Question: '''
SEVERE: A child container failed during start
java.util.concurrent.ExecutionException: org.apache.catalina.LifecycleException: Failed to start component [StandardEngine[Catalina].StandardHost[localhost].StandardContext[/SpringUploa]]
at java.util.concurrent.FutureTask.report(Unknown Source)
at java.util.concurrent.FutureTask.get(Unknown Source)
at org.apache.catalina.core.ContainerBase.startInternal(ContainerBase.java:917)
at org.apache.catalina.core.StandardHost.startInternal(StandardHost.java:871)
at org.apache.catalina.util.LifecycleBase.start(LifecycleBase.java:150)
at org.apache.catalina.core.ContainerBase$StartChild.call(ContainerBase.java:1409)
at org.apache.catalina.core.ContainerBase$StartChild.call(ContainerBase.java:1399)
at java.util.concurrent.FutureTask.run(Unknown Source)
at java.util.concurrent.ThreadPoolExecutor.runWorker(Unknown Source)
at java.util.concurrent.ThreadPoolExecutor$Worker.run(Unknown Source)
at java.lang.Thread.run(Unknown Source)
Caused by: org.apache.catalina.LifecycleException: Failed to start component [StandardEngine[Catalina].StandardHost[localhost].StandardContext[/SpringUploa]]
at org.apache.catalina.util.LifecycleBase.start(LifecycleBase.java:154)
... 6 more
Caused by: java.lang.NoClassDefFoundError: org/springframework/context/ApplicationContextException
at java.lang.Class.getDeclaredFields0(Native Method)
at java.lang.Class.privateGetDeclaredFields(Unknown Source)
at java.lang.Class.getDeclaredFields(Unknown Source)
at org.apache.catalina.util.Introspection.getDeclaredFields(Introspection.java:106)
at org.apache.catalina.startup.WebAnnotationSet.loadFieldsAnnotation(WebAnnotationSet.java:256)
at org.apache.catalina.startup.WebAnnotationSet.loadApplicationListenerAnnotations(WebAnnotationSet.java:86)
at org.apache.catalina.startup.WebAnnotationSet.loadApplicationAnnotations(WebAnnotationSet.java:63)
at org.apache.catalina.startup.ContextConfig.applicationAnnotationsConfig(ContextConfig.java:334)
at org.apache.catalina.startup.ContextConfig.configureStart(ContextConfig.java:774)
at org.apache.catalina.startup.ContextConfig.lifecycleEvent(ContextConfig.java:305)
at org.apache.catalina.util.LifecycleSupport.fireLifecycleEvent(LifecycleSupport.java:117)
at org.apache.catalina.util.LifecycleBase.fireLifecycleEvent(LifecycleBase.java:90)
at org.apache.catalina.core.StandardContext.startInternal(StandardContext.java:5065)
at org.apache.catalina.util.LifecycleBase.start(LifecycleBase.java:150)
... 6 more
Caused by: java.lang.ClassNotFoundException: org.springframework.context.ApplicationContextException
at org.apache.catalina.loader.WebappClassLoaderBase.loadClass(WebappClassLoaderBase.java:1305)
at org.apache.catalina.loader.WebappClassLoaderBase.loadClass(WebappClassLoaderBase.java:1157)
... 20 more
Apr 23, 2015 5:40:00 PM org.apache.catalina.util.SessionIdGeneratorBase createSecureRandom
INFO: Creation of SecureRandom instance for session ID generation using [SHA1PRNG] took [129] milliseconds.
Apr 23, 2015 5:40:00 PM org.apache.catalina.core.ContainerBase startInternal
SEVERE: A child container failed during start
java.util.concurrent.ExecutionException: org.apache.catalina.LifecycleException: Failed to start component [StandardEngine[Catalina].StandardHost[localhost]]
at java.util.concurrent.FutureTask.report(Unknown Source)
at java.util.concurrent.FutureTask.get(Unknown Source)
at org.apache.catalina.core.ContainerBase.startInternal(ContainerBase.java:917)
at org.apache.catalina.core.StandardEngine.startInternal(StandardEngine.java:262)
at org.apache.catalina.util.LifecycleBase.start(LifecycleBase.java:150)
at org.apache.catalina.core.StandardService.startInternal(StandardService.java:439)
at org.apache.catalina.util.LifecycleBase.start(LifecycleBase.java:150)
at org.apache.catalina.core.StandardServer.startInternal(StandardServer.java:769)
at org.apache.catalina.util.LifecycleBase.start(LifecycleBase.java:150)
at org.apache.catalina.startup.Catalina.start(Catalina.java:625)
at sun.reflect.NativeMethodAccessorImpl.invoke0(Native Method)
at sun.reflect.NativeMethodAccessorImpl.invoke(Unknown Source)
at sun.reflect.DelegatingMethodAccessorImpl.invoke(Unknown Source)
at java.lang.reflect.Method.invoke(Unknown Source)
at org.apache.catalina.startup.Bootstrap.start(Bootstrap.java:351)
at org.apache.catalina.startup.Bootstrap.main(Bootstrap.java:485)
Caused by: org.apache.catalina.LifecycleException: Failed to start component [StandardEngine[Catalina].StandardHost[localhost]]
at org.apache.catalina.util.LifecycleBase.start(LifecycleBase.java:154)
at org.apache.catalina.core.ContainerBase$StartChild.call(ContainerBase.java:1409)
at org.apache.catalina.core.ContainerBase$StartChild.call(ContainerBase.java:1399)
at java.util.concurrent.FutureTask.run(Unknown Source)
at java.util.concurrent.ThreadPoolExecutor.runWorker(Unknown Source)
at java.util.concurrent.ThreadPoolExecutor$Worker.run(Unknown Source)
at java.lang.Thread.run(Unknown Source)
Caused by: org.apache.catalina.LifecycleException: A child container failed during start
at org.apache.catalina.core.ContainerBase.startInternal(ContainerBase.java:925)
at org.apache.catalina.core.StandardHost.startInternal(StandardHost.java:871)
at org.apache.catalina.util.LifecycleBase.start(LifecycleBase.java:150)
... 6 more
Apr 23, 2015 5:40:00 PM org.apache.catalina.startup.Catalina start
SEVERE: The required Server component failed to start so Tomcat is unable to start.
org.apache.catalina.LifecycleException: Failed to start component [StandardServer[8005]]
at org.apache.catalina.util.LifecycleBase.start(LifecycleBase.java:154)
at org.apache.catalina.startup.Catalina.start(Catalina.java:625)
at sun.reflect.NativeMethodAccessorImpl.invoke0(Native Method)
at sun.reflect.NativeMethodAccessorImpl.invoke(Unknown Source)
at sun.reflect.DelegatingMethodAccessorImpl.invoke(Unknown Source)
at java.lang.reflect.Method.invoke(Unknown Source)
at org.apache.catalina.startup.Bootstrap.start(Bootstrap.java:351)
at org.apache.catalina.startup.Bootstrap.main(Bootstrap.java:485)
Caused by: org.apache.catalina.LifecycleException: Failed to start component [StandardService[Catalina]]
at org.apache.catalina.util.LifecycleBase.start(LifecycleBase.java:154)
at org.apache.catalina.core.StandardServer.startInternal(StandardServer.java:769)
at org.apache.catalina.util.LifecycleBase.start(LifecycleBase.java:150)
... 7 more
Caused by: org.apache.catalina.LifecycleException: Failed to start component [StandardEngine[Catalina]]
at org.apache.catalina.util.LifecycleBase.start(LifecycleBase.java:154)
at org.apache.catalina.core.StandardService.startInternal(StandardService.java:439)
at org.apache.catalina.util.LifecycleBase.start(LifecycleBase.java:150)
... 9 more
Caused by: org.apache.catalina.LifecycleException: A child container failed during start
at org.apache.catalina.core.ContainerBase.startInternal(ContainerBase.java:925)
at org.apache.catalina.core.StandardEngine.startInternal(StandardEngine.java:262)
at org.apache.catalina.util.LifecycleBase.start(LifecycleBase.java:150)
... 11 more
Apr 23, 2015 5:40:00 PM org.apache.coyote.AbstractProtocol pause
INFO: Pausing ProtocolHandler ["http-nio-8080"]
Apr 23, 2015 5:40:00 PM org.apache.coyote.AbstractProtocol pause
INFO: Pausing ProtocolHandler ["ajp-nio-8009"]
Apr 23, 2015 5:40:00 PM org.apache.catalina.core.StandardService stopInternal
INFO: Stopping service Catalina
Apr 23, 2015 5:40:00 PM org.apache.coyote.AbstractProtocol destroy
INFO: Destroying ProtocolHandler ["http-nio-8080"]
Apr 23, 2015 5:40:00 PM org.apache.coyote.AbstractProtocol destroy
SEVERE: Failed to destroy end point associated with ProtocolHandler ["http-nio-8080"]
java.lang.NullPointerException
at org.apache.tomcat.util.net.NioEndpoint.releaseCaches(NioEndpoint.java:302)
'''
My pom.xml looks like this:
'''
<project xmlns="http://maven.apache.org/POM/4.0.0" xmlns:xsi="http://www.w3.org/2001/XMLSchema-instance"
xsi:schemaLocation="http://maven.apache.org/POM/4.0.0 http://maven.apache.org/maven-v4_0_0.xsd">
<modelVersion>4.0.0</modelVersion>
<groupId>org.krams.tutorial</groupId>
<artifactId>spring-poi-hibernate</artifactId>
<packaging>war</packaging>
<version>1.0.0-SNAPSHOT</version>
<name>spring-poi-hibernate Maven Webapp</name>
<url>http://maven.apache.org</url>
<dependencies>
<dependency>
<groupId>junit</groupId>
<artifactId>junit</artifactId>
<version>4.8.1</version>
<type>jar</type>
<scope>compile</scope>
</dependency>
<dependency>
<groupId>org.springframework</groupId>
<artifactId>spring-web</artifactId>
<version>3.0.5.RELEASE</version>
<type>jar</type>
<scope>compile</scope>
</dependency>
<dependency>
<groupId>org.springframework</groupId>
<artifactId>spring-core</artifactId>
<version>3.0.5.RELEASE</version>
<type>jar</type>
<scope>compile</scope>
<exclusions>
<exclusion>
<artifactId>commons-logging</artifactId>
<groupId>commons-logging</groupId>
</exclusion>
</exclusions>
</dependency>
<dependency>
<groupId>log4j</groupId>
<artifactId>log4j</artifactId>
<version>1.2.14</version>
<type>jar</type>
<scope>compile</scope>
</dependency>
<dependency>
<groupId>org.springframework</groupId>
<artifactId>spring-tx</artifactId>
<version>3.0.5.RELEASE</version>
<type>jar</type>
<scope>compile</scope>
</dependency>
<dependency>
<groupId>jstl</groupId>
<artifactId>jstl</artifactId>
<version>1.1.2</version>
<type>jar</type>
<scope>compile</scope>
</dependency>
<dependency>
<groupId>taglibs</groupId>
<artifactId>standard</artifactId>
<version>1.1.2</version>
<type>jar</type>
<scope>compile</scope>
</dependency>
<dependency>
<groupId>org.springframework</groupId>
<artifactId>spring-webmvc</artifactId>
<version>3.0.5.RELEASE</version>
<type>jar</type>
<scope>compile</scope>
</dependency>
<dependency>
<groupId>org.springframework</groupId>
<artifactId>spring-aop</artifactId>
<version>3.0.5.RELEASE</version>
<type>jar</type>
<scope>compile</scope>
</dependency>
<dependency>
<groupId>org.springframework</groupId>
<artifactId>spring-orm</artifactId>
<version>3.0.5.RELEASE</version>
<type>jar</type>
<scope>compile</scope>
</dependency>
<dependency>
<groupId>commons-digester</groupId>
<artifactId>commons-digester</artifactId>
<version>2.1</version>
<type>jar</type>
<scope>compile</scope>
</dependency>
<dependency>
<groupId>commons-collections</groupId>
<artifactId>commons-collections</artifactId>
<version>3.2.1</version>
<type>jar</type>
<scope>compile</scope>
</dependency>
<dependency>
<groupId>org.apache.poi</groupId>
<artifactId>poi</artifactId>
<version>3.6</version>
<type>jar</type>
<scope>compile</scope>
</dependency>
<dependency>
<groupId>org.slf4j</groupId>
<artifactId>slf4j-api</artifactId>
<version>1.6.1</version>
<type>jar</type>
<scope>compile</scope>
</dependency>
<dependency>
<groupId>org.slf4j</groupId>
<artifactId>slf4j-log4j12</artifactId>
<version>1.6.1</version>
<type>jar</type>
<scope>compile</scope>
</dependency>
<dependency>
<groupId>cglib</groupId>
<artifactId>cglib-nodep</artifactId>
<version>2.2</version>
<type>jar</type>
<scope>compile</scope>
</dependency>
<dependency>
<groupId>org.hibernate</groupId>
<artifactId>hibernate-annotations</artifactId>
<version>3.4.0.GA</version>
<type>jar</type>
<scope>compile</scope>
</dependency>
<dependency>
<groupId>jboss</groupId>
<artifactId>javassist</artifactId>
<version>3.7.ga</version>
<type>jar</type>
<scope>compile</scope>
</dependency>
<dependency>
<groupId>mysql</groupId>
<artifactId>mysql-connector-java</artifactId>
<version>5.1.14</version>
<type>jar</type>
<scope>compile</scope>
</dependency>
<dependency>
<groupId>org.hibernate</groupId>
<artifactId>hibernate-core</artifactId>
<version>3.3.2.GA</version>
<type>jar</type>
<scope>compile</scope>
</dependency>
<dependency>
<groupId>javax.persistence</groupId>
<artifactId>persistence-api</artifactId>
<version>1.0</version>
<type>jar</type>
<scope>compile</scope>
</dependency>
<dependency>
<groupId>c3p0</groupId>
<artifactId>c3p0</artifactId>
<version>0.9.1.2</version>
<type>jar</type>
<scope>compile</scope>
</dependency>
</dependencies>
<build>
<finalName>spring-poi-hibernate</finalName>
<plugins>
<plugin>
<groupId>org.apache.maven.plugins</groupId>
<artifactId>maven-compiler-plugin</artifactId>
<version>2.3.2</version>
<configuration>
<source>1.5</source>
<target>1.5</target>
</configuration>
</plugin>
</plugins>
</build>
</project>
'''
When I am trying to run my spring-hibernate-mysql integrated project using maven, I am getting this error,
I have installed the Maven dependencies, And it looks like there's no support for LifeCycleException kindly help me.
Thank you in advance

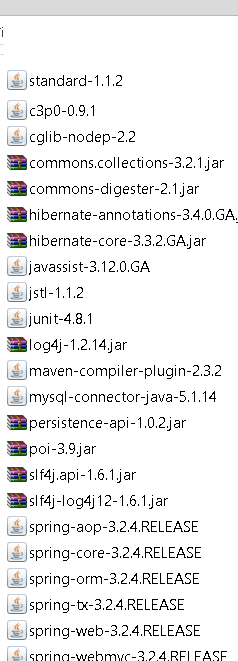
Answer: It looks like you're missing one or more the Spring Framework jars from your web application. If you look at the stack trace here's a line:
'''
java.lang.NoClassDefFoundError: org/springframework/context/ApplicationContextException
'''
Which convey spring-context-XXX.jar is missing !!!
You need the Spring jars in your web app's WEB-INF/lib directory.
'''
According to spring-webmvc 3.1.2 need following jar:
aopalliance-1.0.jar
commons-logging-1.1.1.jar
spring-webmvc-3.1.2.RELEASE.jar
spring-asm-3.1.2.RELEASE.jar
spring-beans-3.1.2.RELEASE.jar
spring-core-3.1.2.RELEASE.jar
spring-context-3.1.2.RELEASE.jar
spring-aop-3.1.2.RELEASE.jar
spring-expression-3.1.2.RELEASE.jar
spring-context-support-3.1.2.RELEASE.jar
spring-web-3.1.2.RELEASE.jar
'''
EDIT:_24_04_2015
After looking at your pom.xml its clear that you didn't included 'spring-context' dependency in your pom.xml file please add below code in your pom.xml
'''
<dependency>
<groupId>org.springframework</groupId>
<artifactId>spring-context</artifactId>
<version>3.0.5.RELEASE</version>
<type>jar</type>
<scope>compile</scope>
</dependency>
'''